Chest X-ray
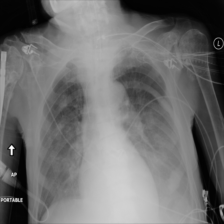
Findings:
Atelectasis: negative
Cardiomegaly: negative
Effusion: negative
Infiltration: negative
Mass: negative
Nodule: negative
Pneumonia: negative
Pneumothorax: negative
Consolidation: negative
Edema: negative
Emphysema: negative
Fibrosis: negative
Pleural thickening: negative
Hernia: negative